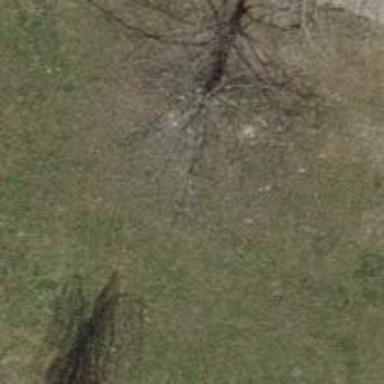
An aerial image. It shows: Evergreen needle-leaved tree.